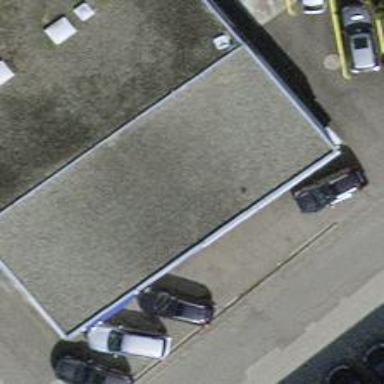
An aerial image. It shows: Car repair shop.